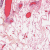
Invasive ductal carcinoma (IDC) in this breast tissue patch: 0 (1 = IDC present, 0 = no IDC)